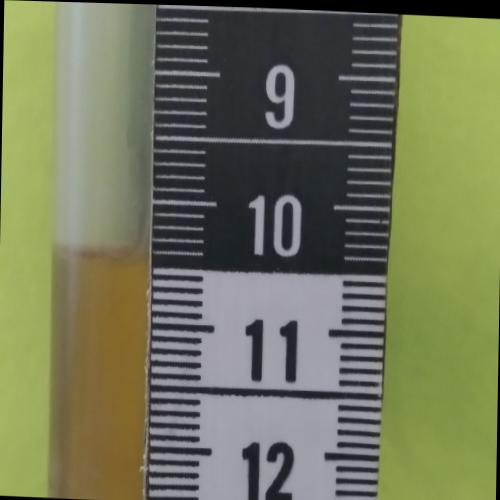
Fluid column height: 10.4 cm